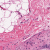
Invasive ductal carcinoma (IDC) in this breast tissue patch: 0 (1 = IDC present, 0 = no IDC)